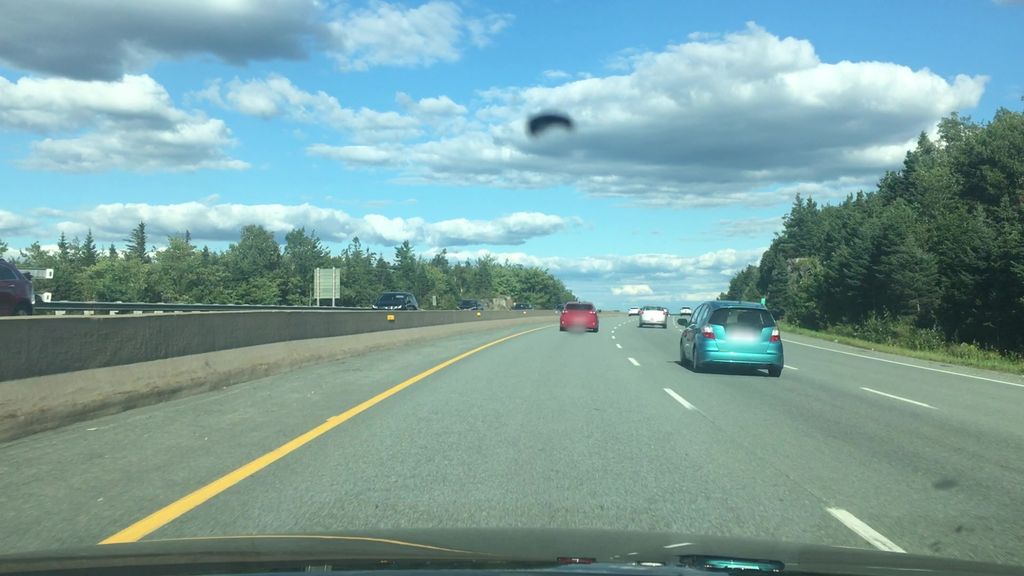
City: halifax